Question: I just want to add 4 arrows to a div:

I got it to work:
<URL>
But when i try to make a jquery plugin, it bugs:
<URL>
This is the output:
'''
<img class="arrows" src="arrow-top.png" alt="Arrow-Top" style="height: 26px; width: 20px; top: 50px; left: 480480px; position: absolute; display: none;">
<img class="arrows" src="arrow-right.png" alt="Arrow-Top" style="position: absolute; display: none;">
<img class="arrows" src="arrow-bottom.png" alt="Arrow-Top" style="left: 480480px; position: absolute; display: none;">
<img class="arrows" src="arrow-left.png" alt="Arrow-Top" style="height: 20px; width: 26px; top: 50250px; left: 480px; position: absolute; display: none;">
'''
Any idea?
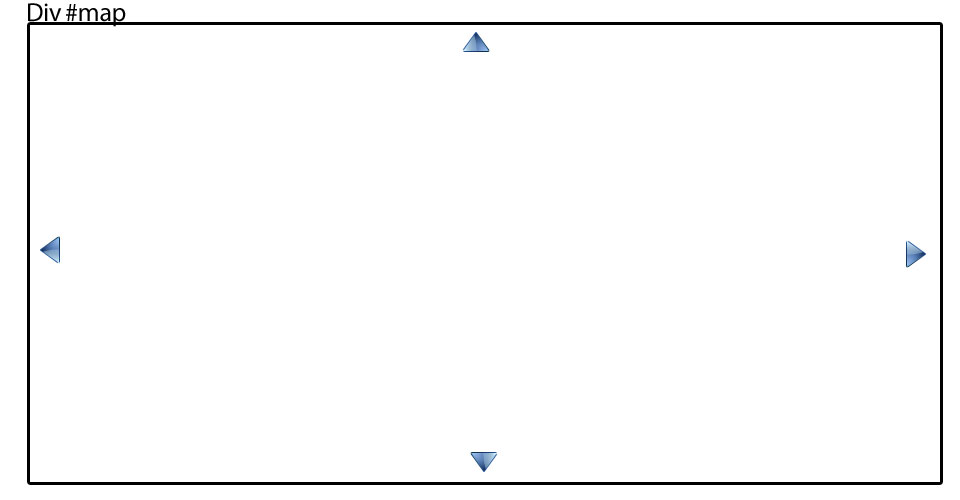
Answer: You had several issues going on, but I was able to get it to work finally. I removed the 'this.each()' function, as it wasn't serving a purpose. Also your top, right, bottom, left calculations needed to be wrapped in parens. For visual purposes, in the jsFiddle, I made class '.arrows { background-color: red; }' since I didn't have any images to deal with.
1. options.MouseOver is never used.
2. options.Fade and options.FadeSpeed are based off the first .AddArrow() call due to how you are handling the .hover() in the plugin.
3. You may want to consider adding .stop(true,true) before your fadeIn/fadeOut call on hover to eliminate animation queuing.
---
<URL>
'''
(function( $ ){
$.fn.AddArrow = function(options) {
var defaults = {
ArrowHeight: '32',
ArrowWidth: '32',
ArrowPath: 'images/arrow.png',
Orientation: 'Top',
Fade: true,
FadeSpeed: 300,
MouseOver: true
};
var o = $.extend(defaults, options);
var pos = this.position();
var width = this.width();
var height = this.height();
switch (o.Orientation) {
case "Top":
this.append($('', {
src: o.ArrowPath,
alt: "Arrow-Top",
class: "arrows",
style: "height: "+o.ArrowHeight+"px; width: "+o.ArrowWidth+"px; top: "+pos.top+"px; left: "+((width / 2) + pos.left)+"px; position: absolute; display: none;"
}));
break;
case "Right":
this.append($('', {
src: o.ArrowPath,
alt: "Arrow-Right",
class: "arrows",
style: "height: "+o.ArrowHeight+"px; width: "+o.ArrowWidth+"px; top: "+(pos.top + (height / 2))+"px; left: "+(width + (pos.left - o.ArrowWidth))+"px; position: absolute; display: none;"
}));
break;
case "Bottom":
this.append($('', {
src: o.ArrowPath,
alt: "Arrow-Bottom",
class: "arrows",
style: "height: "+o.ArrowHeight+"px; width: "+o.ArrowWidth+"px; top: "+(pos.top + (height - o.ArrowHeight))+"px; left: "+((width / 2) + pos.left)+"px; position: absolute; display: none;"
}));
break;
case "Left":
this.append($('', {
src: o.ArrowPath,
alt: "Arrow-Left",
class: "arrows",
style: "height: "+o.ArrowHeight+"px; width: "+o.ArrowWidth+"px; top: "+(pos.top + (height / 2))+"px; left: "+pos.left+"px; position: absolute; display: none;"
}));
break;
}
if(o.Fade) {
this.hover(function() {
$(".arrows").fadeIn(o.FadeSpeed);
}, function() {
$(".arrows").fadeOut(o.FadeSpeed);
});
}
}
})( jQuery );
'''